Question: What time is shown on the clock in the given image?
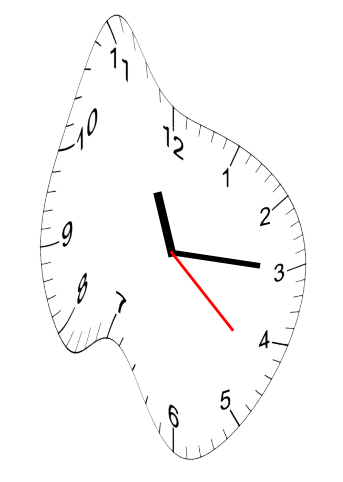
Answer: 11:15:22